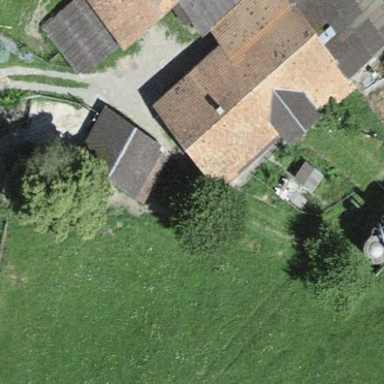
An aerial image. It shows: Farm building.